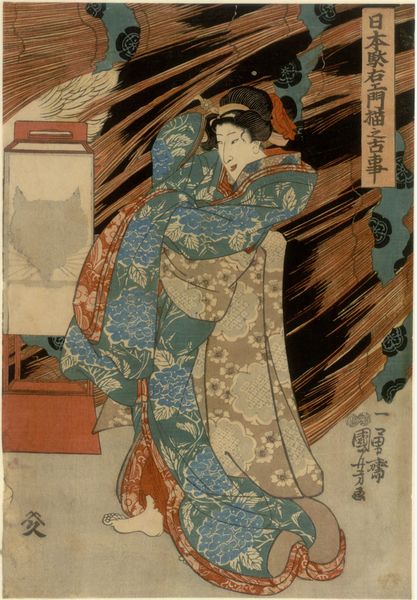
Titel: Dame vor einem Vorhang
Künstler: Utagawa Kuniyoshi
Standort: Wien
Institution: Albertina, Wien
Schlagwörter: blau, fuß, kopf, blumen, frau, frisur, grau, lampe, laterne, mund, nase, ohr, schwarz, zeichen, blüten, rot, tuch, muster, tanz, augen, gesicht, mensch, stehen, gewand, haare, mantel, stoffe, tanzen, maus, dutt, farbig, holzschnitt, japan, schrift, inschrift, japanisch, schriftzeichen, gemustert, katze, barfuss, blumenmuster, asien, geisha, fuchs, geblümt, rollo, ratte, kimono, katzenkopf, obi, tasthaare, ukyio